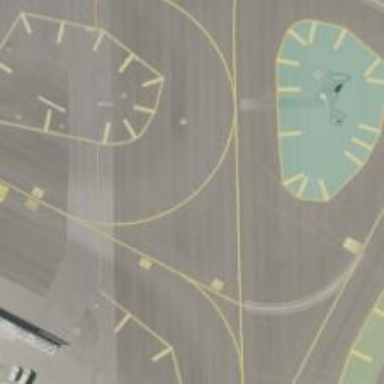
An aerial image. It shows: Taxiway at the airport with asphalt surface.